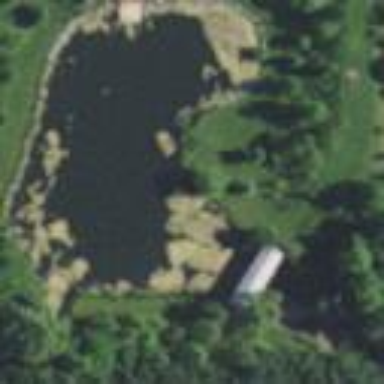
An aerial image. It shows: Peaceful pond surrounded by nature.